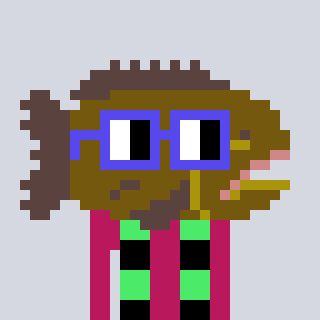
a pixel art character with square blue glasses, a grouper-shaped head and a darkpink-colored body on a cool background